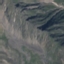
Label: HerbaceousVegetation